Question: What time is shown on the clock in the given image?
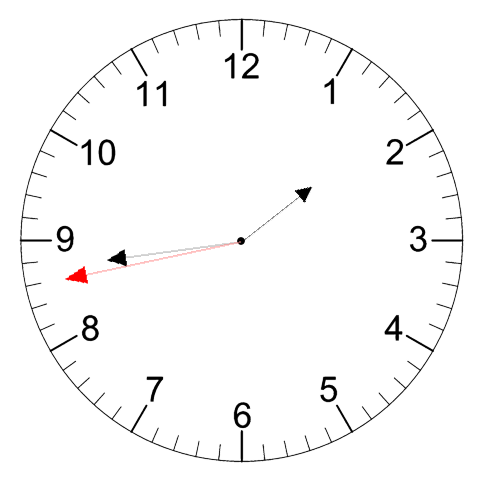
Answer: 01:43:43